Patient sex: F
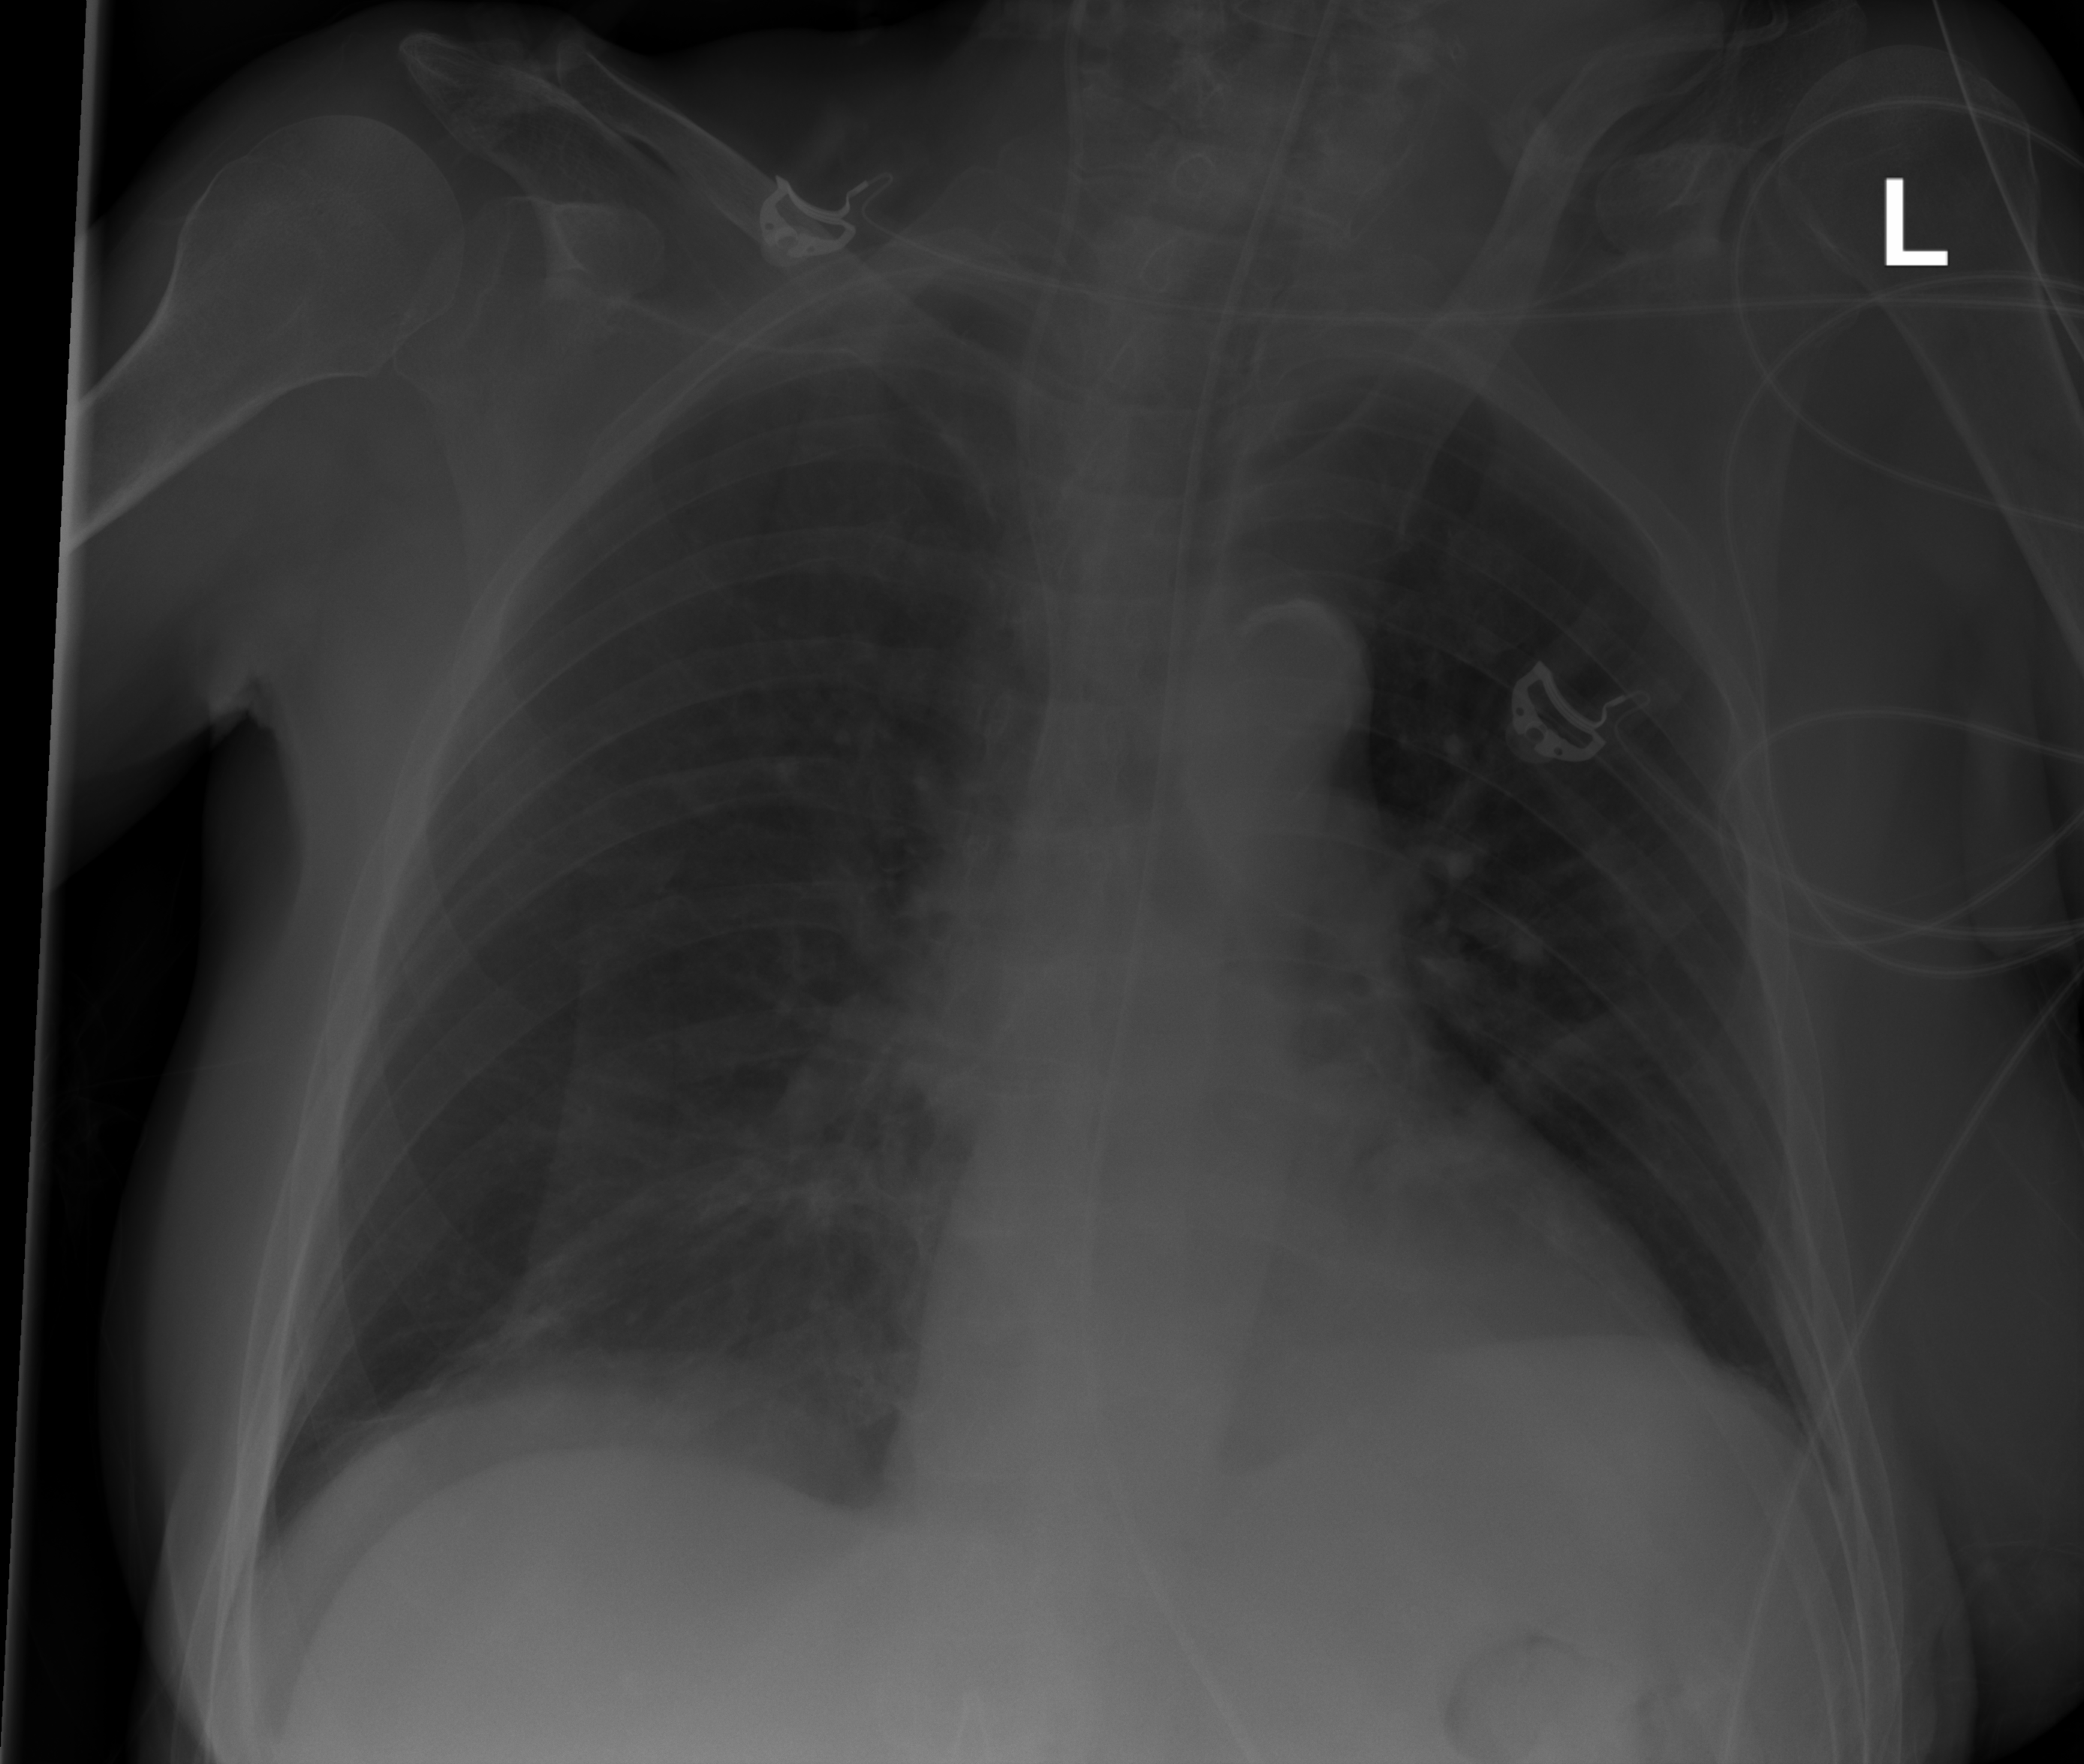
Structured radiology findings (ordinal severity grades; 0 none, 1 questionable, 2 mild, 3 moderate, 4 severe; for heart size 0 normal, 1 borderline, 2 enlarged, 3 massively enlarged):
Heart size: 0
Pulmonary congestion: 0
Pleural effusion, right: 0
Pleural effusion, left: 2
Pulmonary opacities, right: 1
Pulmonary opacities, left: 0
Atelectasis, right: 2
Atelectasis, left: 2